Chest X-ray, PA view. Patient: 28 years old, sex F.
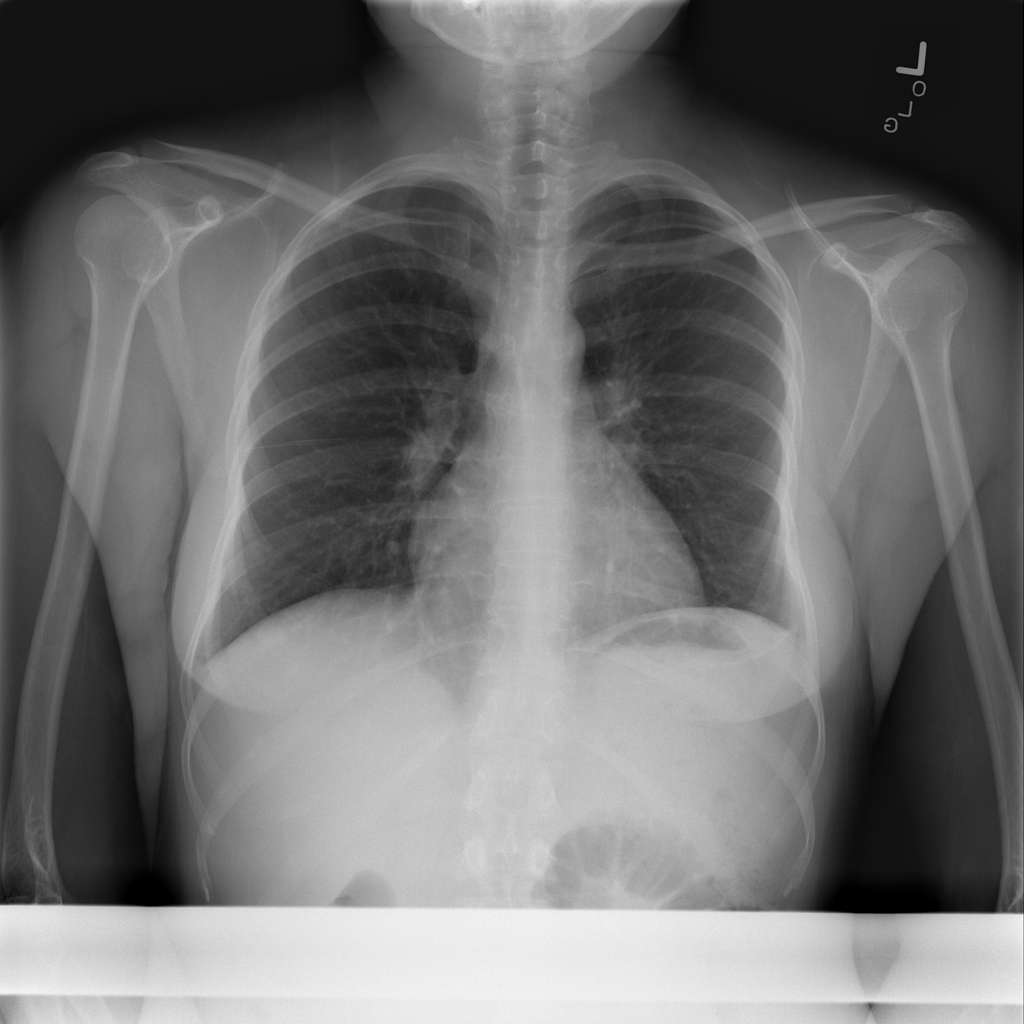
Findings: No Finding